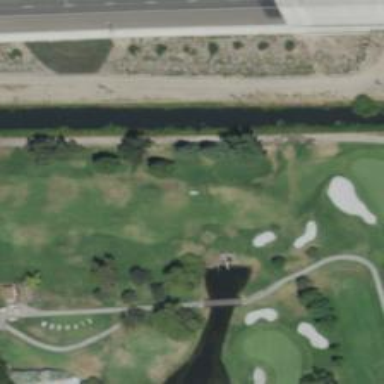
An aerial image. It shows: View of golf hole.